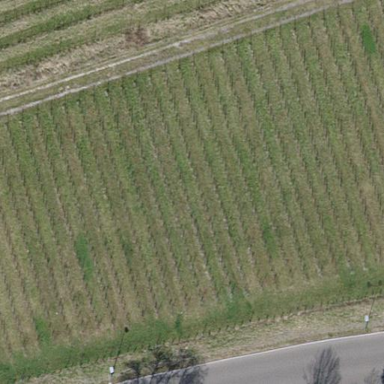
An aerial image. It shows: Vineyard where grapes are grown.